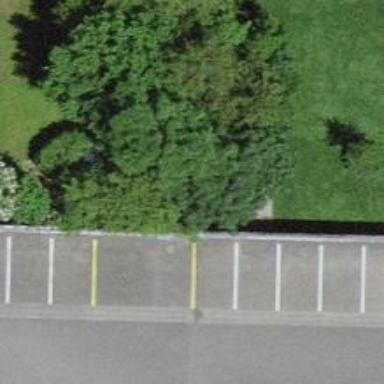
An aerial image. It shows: Charging station.